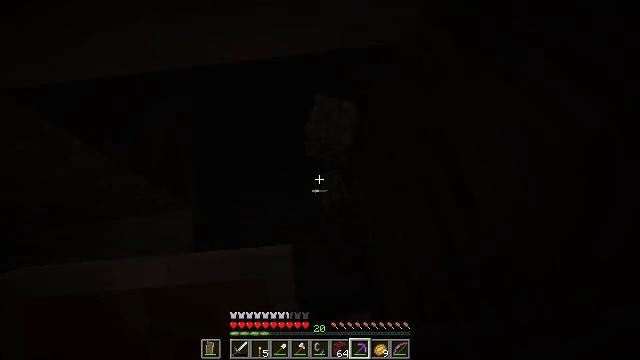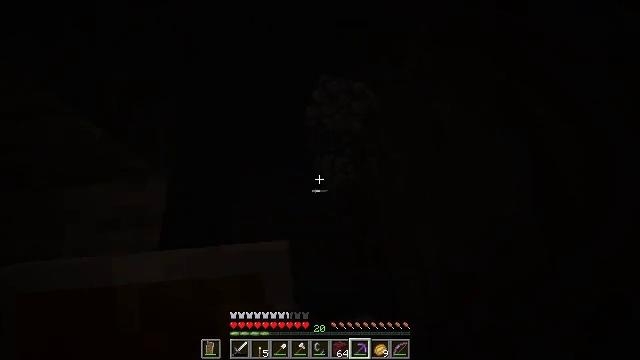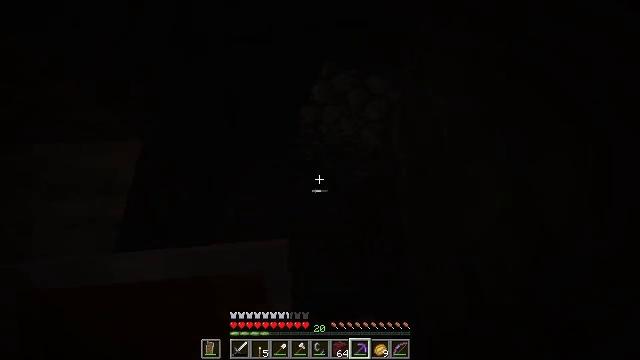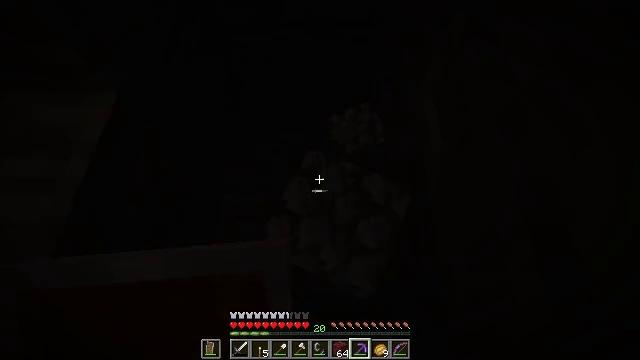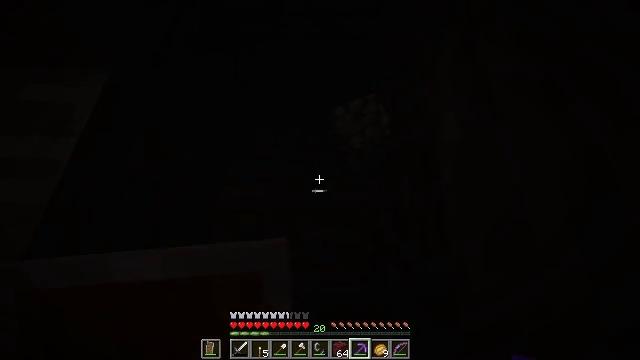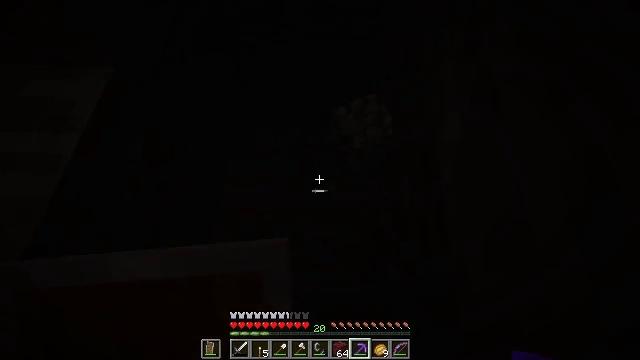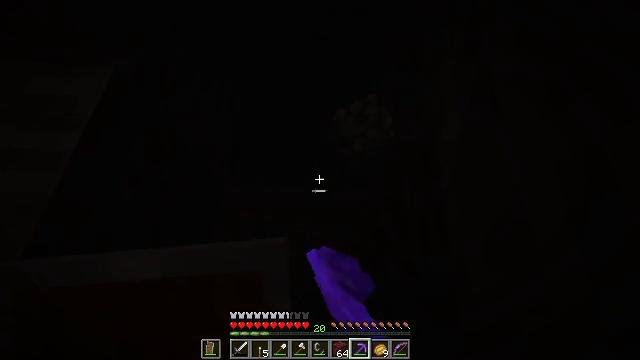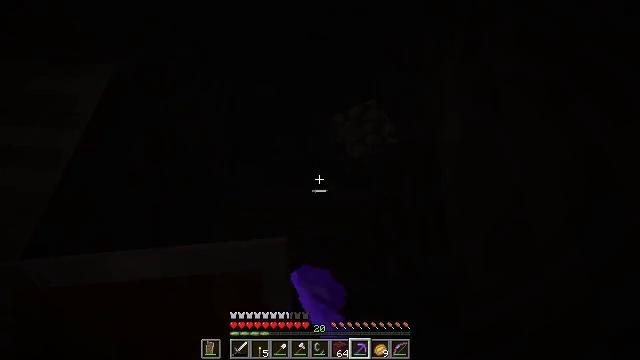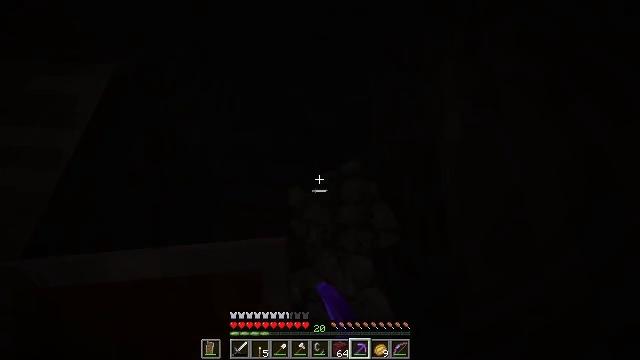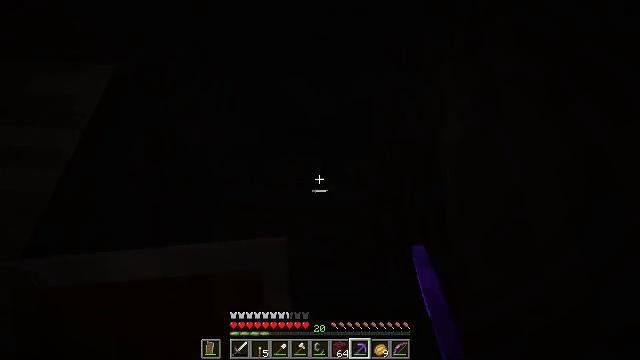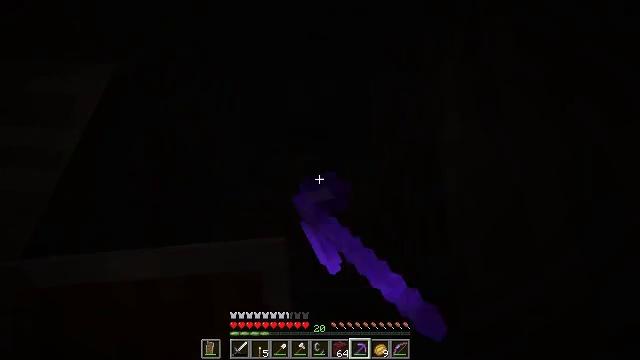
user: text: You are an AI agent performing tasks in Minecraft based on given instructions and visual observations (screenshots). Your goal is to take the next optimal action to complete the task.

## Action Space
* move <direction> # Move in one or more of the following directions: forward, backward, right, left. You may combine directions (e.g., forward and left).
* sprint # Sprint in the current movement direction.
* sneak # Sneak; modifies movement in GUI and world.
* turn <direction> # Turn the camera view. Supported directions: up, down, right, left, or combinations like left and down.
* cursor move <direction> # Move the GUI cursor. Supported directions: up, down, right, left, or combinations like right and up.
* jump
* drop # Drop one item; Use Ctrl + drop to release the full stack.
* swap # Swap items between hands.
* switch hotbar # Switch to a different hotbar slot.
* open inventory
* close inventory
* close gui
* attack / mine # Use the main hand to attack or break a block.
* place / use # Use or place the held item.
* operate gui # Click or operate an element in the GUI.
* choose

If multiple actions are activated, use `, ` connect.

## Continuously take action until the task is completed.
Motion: motion action
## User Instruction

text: Dig up the stone with a tool.
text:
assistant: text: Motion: turn left
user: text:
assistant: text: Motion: turn left
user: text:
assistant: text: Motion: turn left
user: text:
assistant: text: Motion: turn left
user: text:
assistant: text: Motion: attack / mine
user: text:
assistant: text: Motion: attack / mine
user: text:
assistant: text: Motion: attack / mine
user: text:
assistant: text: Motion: attack / mine
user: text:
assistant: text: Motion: attack / mine
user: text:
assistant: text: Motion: attack / mine
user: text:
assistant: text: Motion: attack / mine